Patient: sex M, age 52
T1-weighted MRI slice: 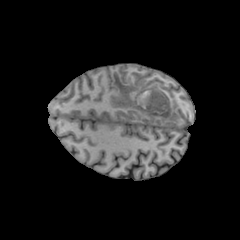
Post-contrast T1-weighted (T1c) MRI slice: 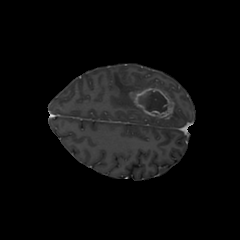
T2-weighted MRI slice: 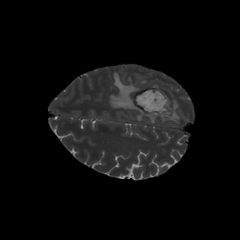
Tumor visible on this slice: yes
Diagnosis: Glioblastoma, IDH-wildtype
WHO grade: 4